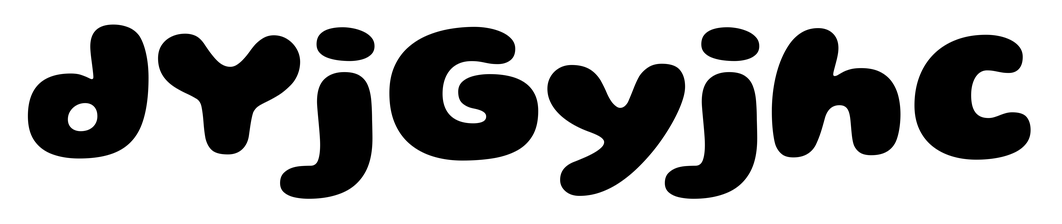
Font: Gluten_ExtraBold